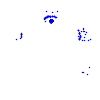
Particle: electron